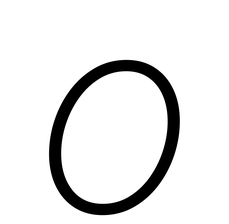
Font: Inter-Italic_ExtraLight_Italic